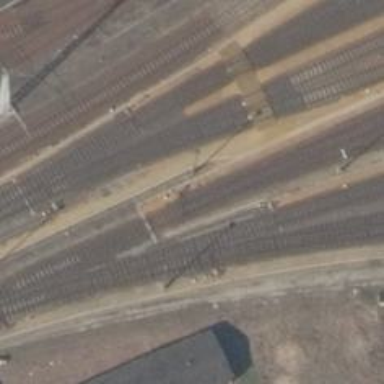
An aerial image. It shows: Railway switch.